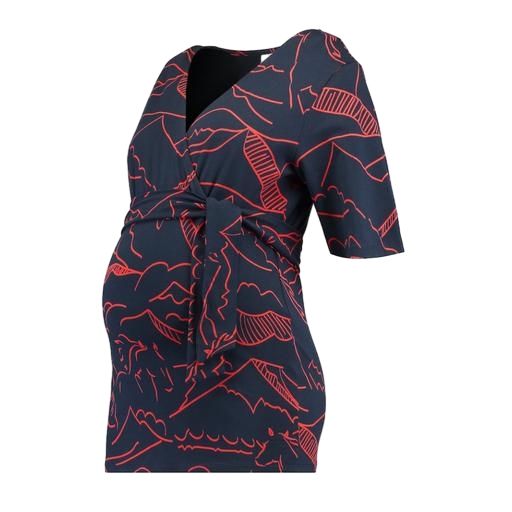
red maternity obi wrap top drawstring waist, black maternity red, red claire maternity tunic, white background